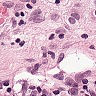
Metastatic tissue present: yes